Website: walmart
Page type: delivery-shipping
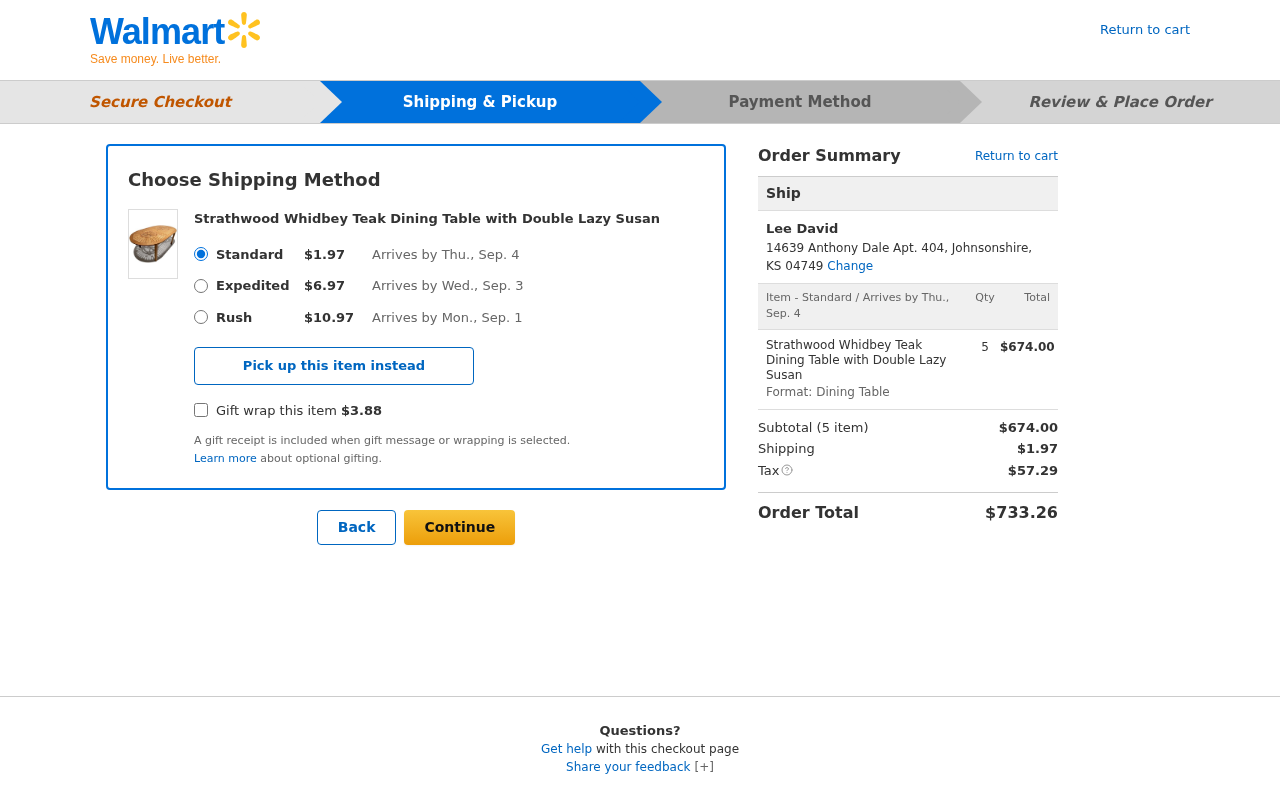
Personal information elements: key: PII_CITY_STATE_ZIP
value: Johnsonshire, KS 04749
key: PII_FULLNAME
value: Lee David
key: PII_STREET
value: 14639 Anthony Dale Apt. 404
Product elements: key: PRODUCT1_ITEM_CATEGORY
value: Dining Table
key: PRODUCT1_NAME
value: Strathwood Whidbey Teak Dining Table with Double Lazy Susan
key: PRODUCT1_PRICE
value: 674
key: PRODUCT1_QUANTITY
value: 5
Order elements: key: ORDER_SHIPPING_STANDARD
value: $1.97
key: ORDER_DELIVERY_DATE
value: Thu., Sep. 4
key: ORDER_SHIPPING_EXPEDITED
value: $6.97
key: ORDER_DELIVERY_EXPEDITED
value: Wed., Sep. 3
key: ORDER_SHIPPING_RUSH
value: $10.97
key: ORDER_DELIVERY_RUSH
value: Mon., Sep. 1
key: ORDER_GIFT_WRAP
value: $3.88
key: ORDER_DELIVERY_DATE2
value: Thu., Sep. 4
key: ORDER_NUM_ITEMS
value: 5
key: ORDER_SUBTOTAL
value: $674.00
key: ORDER_SHIPPING_COST
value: $1.97
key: ORDER_TAX
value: $57.29
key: ORDER_TOTAL
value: $733.26